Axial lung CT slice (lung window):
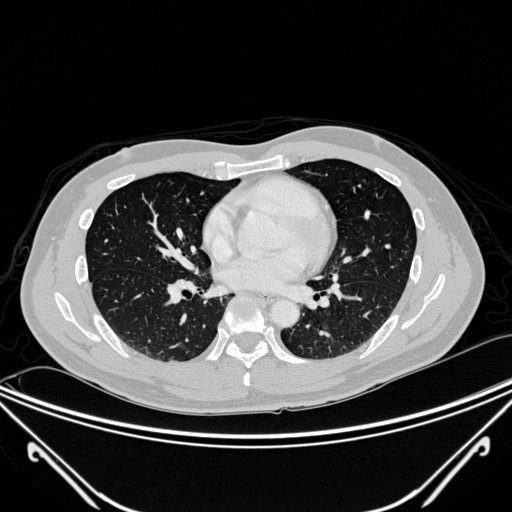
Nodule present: no